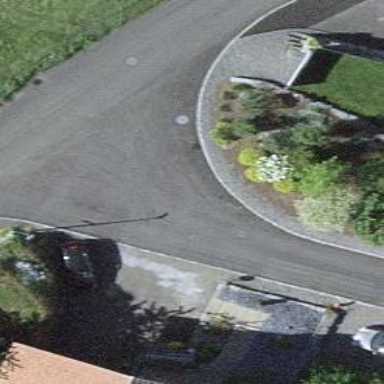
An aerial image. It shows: Smooth asphalt road in residential area.